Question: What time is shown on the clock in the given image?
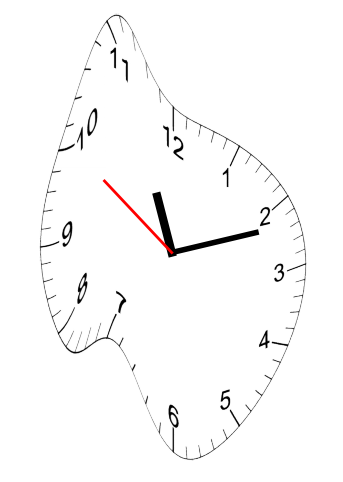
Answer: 11:11:50